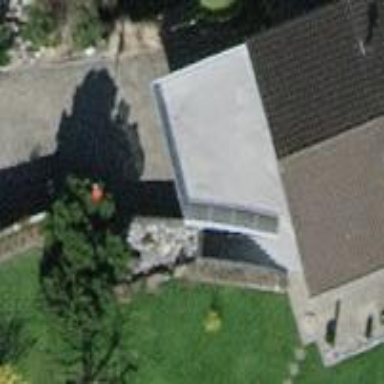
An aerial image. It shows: Garage.